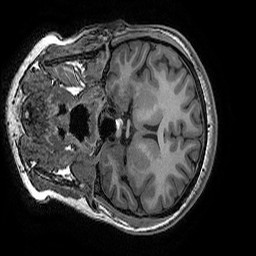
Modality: T1w
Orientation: coronal
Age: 20
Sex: female
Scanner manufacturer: ge
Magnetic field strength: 3 T
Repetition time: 0.008184 s
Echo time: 0.003192 s